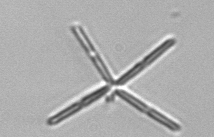
Label: Thalassionema